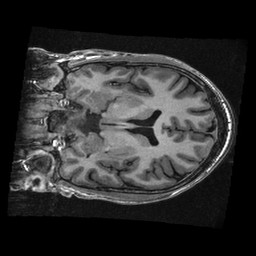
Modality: T1w
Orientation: coronal
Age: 22
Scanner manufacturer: ge
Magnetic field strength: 3 T
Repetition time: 0.008304 s
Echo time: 0.003108 s